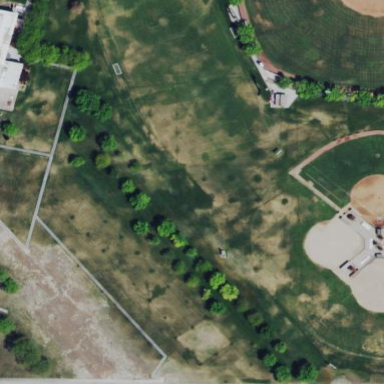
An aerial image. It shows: Open area covered with grass.